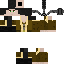
A male human skin with medium skin, wearing brown long hair dressed in a blue hoodie and black pants, featuring a closed mouth.